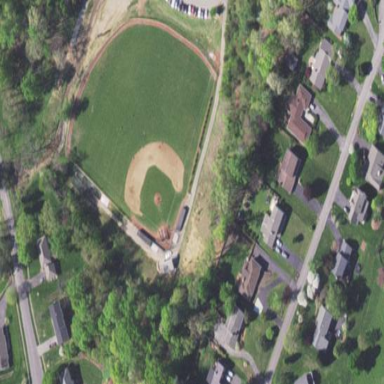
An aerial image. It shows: Baseball pitch for leisure land.